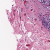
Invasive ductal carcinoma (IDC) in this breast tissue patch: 0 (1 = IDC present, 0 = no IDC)